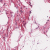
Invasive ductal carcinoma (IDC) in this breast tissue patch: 0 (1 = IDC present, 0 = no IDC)